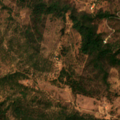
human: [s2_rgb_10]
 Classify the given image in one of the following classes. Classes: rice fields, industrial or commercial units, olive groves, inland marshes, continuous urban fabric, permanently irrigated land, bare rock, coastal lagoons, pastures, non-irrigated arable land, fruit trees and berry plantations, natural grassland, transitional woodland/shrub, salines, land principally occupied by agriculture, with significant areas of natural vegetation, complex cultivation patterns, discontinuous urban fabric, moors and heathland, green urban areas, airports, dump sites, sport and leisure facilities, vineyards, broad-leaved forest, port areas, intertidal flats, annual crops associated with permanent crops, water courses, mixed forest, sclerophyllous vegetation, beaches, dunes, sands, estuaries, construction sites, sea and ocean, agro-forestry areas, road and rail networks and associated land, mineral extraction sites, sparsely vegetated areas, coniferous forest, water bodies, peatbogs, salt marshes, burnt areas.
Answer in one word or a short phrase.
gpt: non-irrigated arable land, agro-forestry areas, broad-leaved forest, mixed forest, transitional woodland/shrub